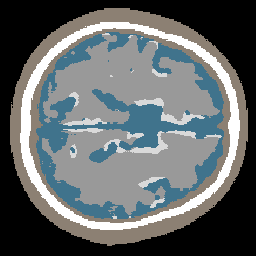
Label: no_lesion